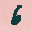
Label: 6